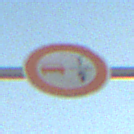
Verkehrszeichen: VerbotUeberholenEinspurigeFahrzeuge
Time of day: SunriseSunset
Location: Outdoor (Beach)
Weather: Clear
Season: NotSpecified
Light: Natural